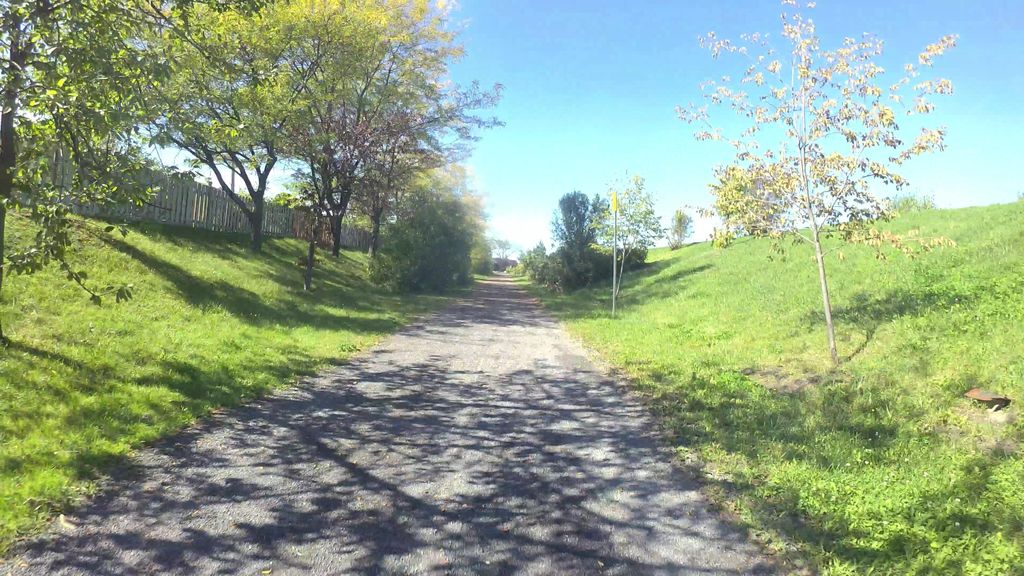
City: montreal